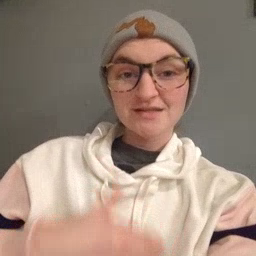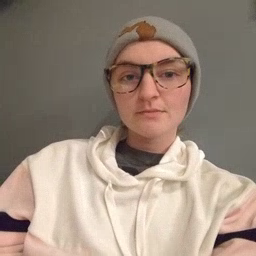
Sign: please